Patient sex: M
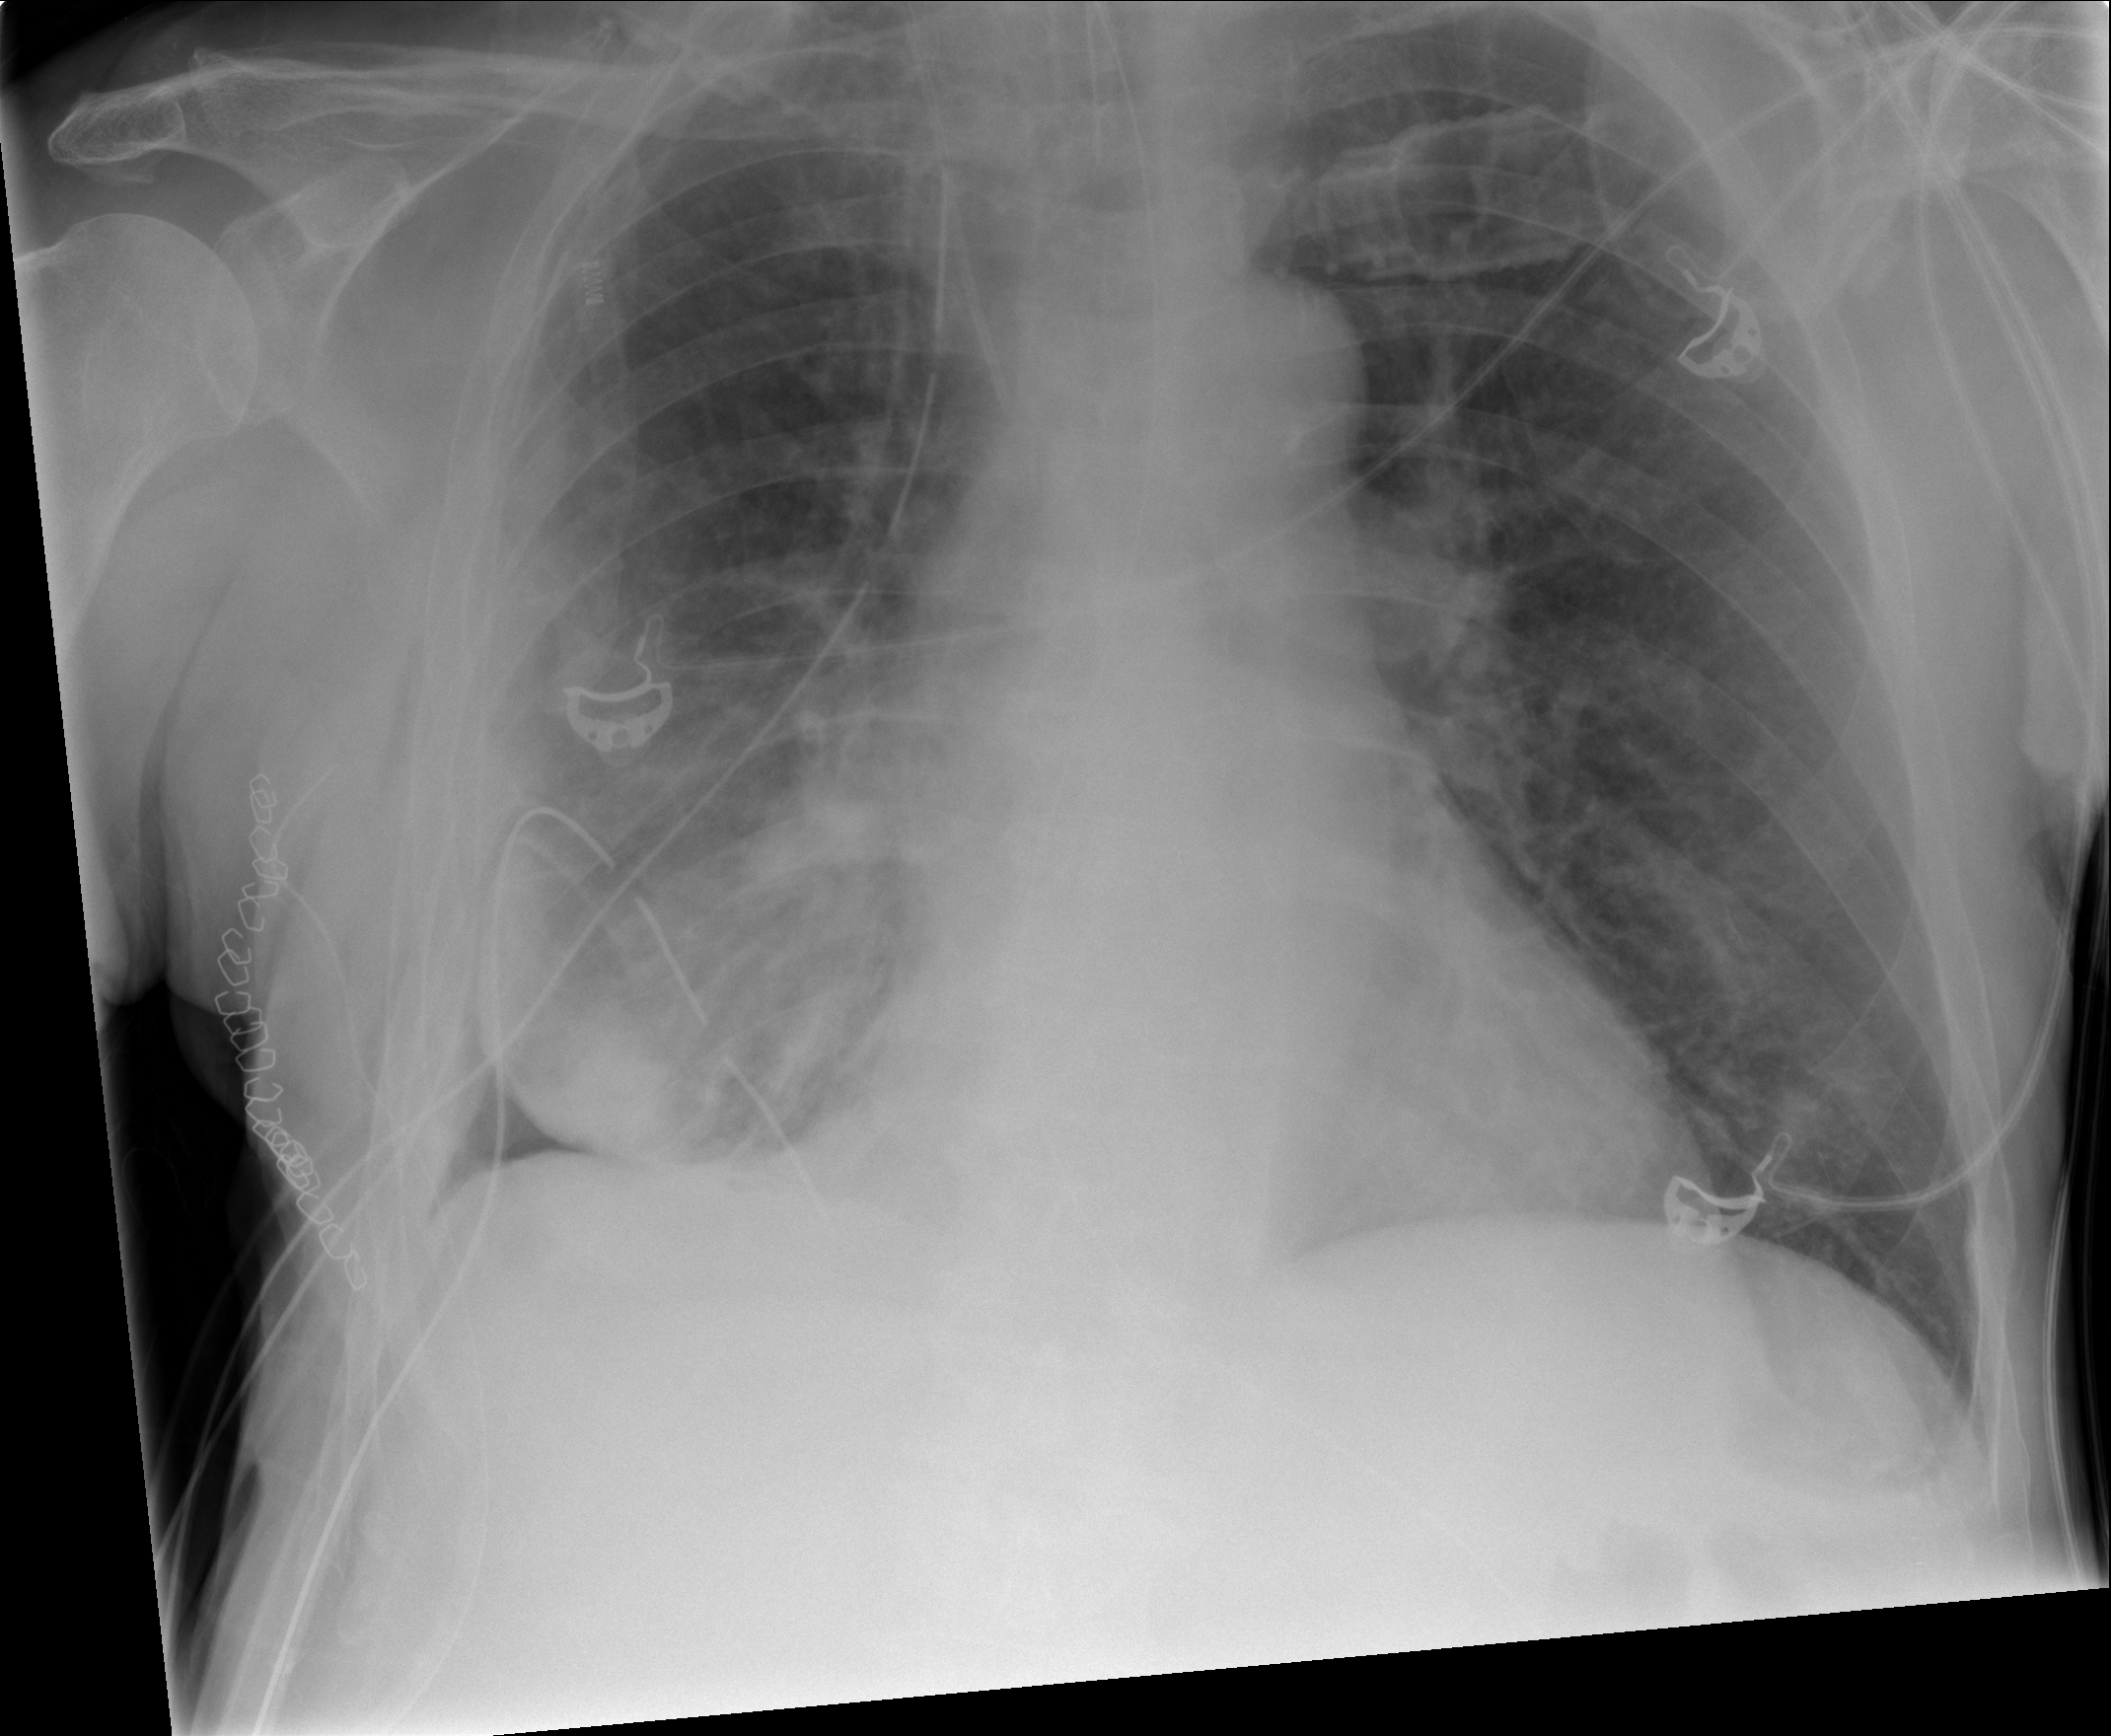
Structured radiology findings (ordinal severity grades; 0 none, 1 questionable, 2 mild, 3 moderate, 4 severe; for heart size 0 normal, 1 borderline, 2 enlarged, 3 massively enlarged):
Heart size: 0
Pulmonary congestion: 0
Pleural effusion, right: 0
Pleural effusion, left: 0
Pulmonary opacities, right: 0
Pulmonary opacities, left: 0
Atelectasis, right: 2
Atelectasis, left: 0